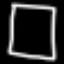
Label: square